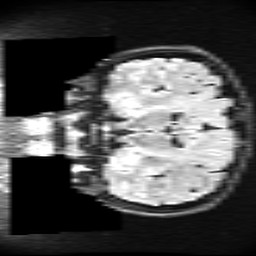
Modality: FLAIR
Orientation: coronal
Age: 23
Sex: female
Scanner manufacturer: ge
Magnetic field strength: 3 T
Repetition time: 11 s
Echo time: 0.1497 s